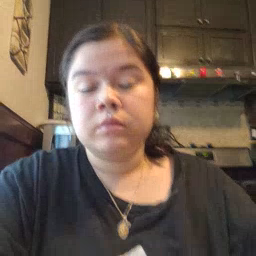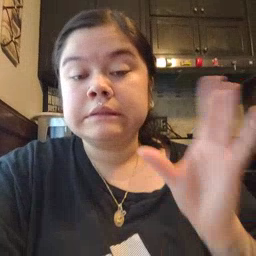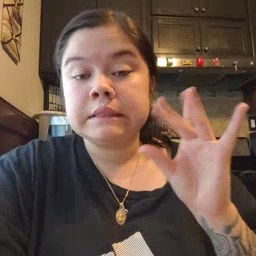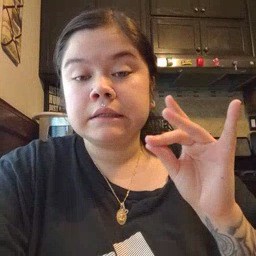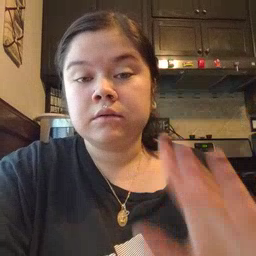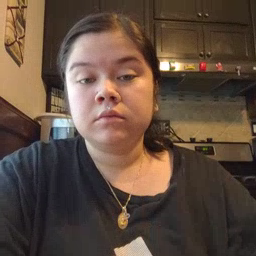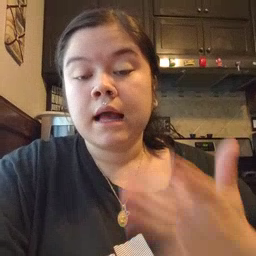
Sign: sticky